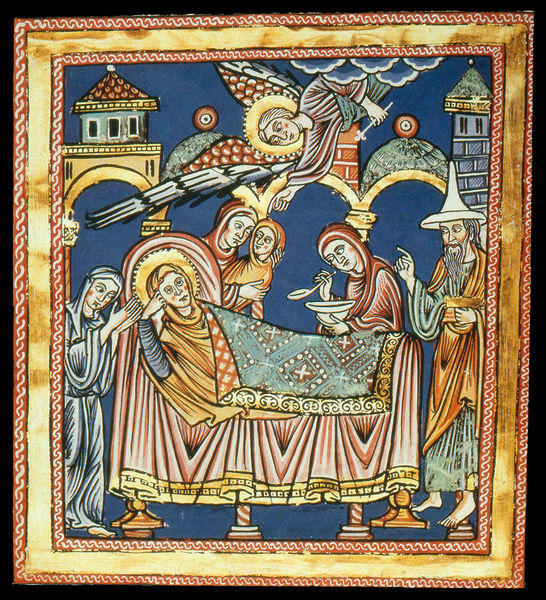
Titel: Evangeliar
Institution: Karlsruhe, Badische Landesbibliothek
Schlagwörter: blau, flügel, gemälde, himmel, mann, wolken, frauen, gelb, menschen, stadt, bunt, frau, hut, gebäude, haus, rot, schleier, tuch, ornament, bart, architektur, dienerin, falten, gesicht, johannes, rahmen, schüssel, trauer, bild, goldrahmen, kirche, gewand, gold, decke, personen, turm, engel, bogen, farben, ziegel, farbe, essen, löffel, ornamente, bett, liegend, schwanger, tor, bögen, krank, burg, türme, füttern, hallo, beten, liege, heiligenschein, jesus, krankheit, mittelalter, heiliger, heilige, fresko, suppe, maria, kranke, christen, aureole, christi, geburt, quadratisch, zauberer, jesuskind, decken, sterbebett, buchmalerei, hebamme, merlin, architetkur, 1200, zacharias, judenhut, engel maria, 1100, lpffel, namensgebung